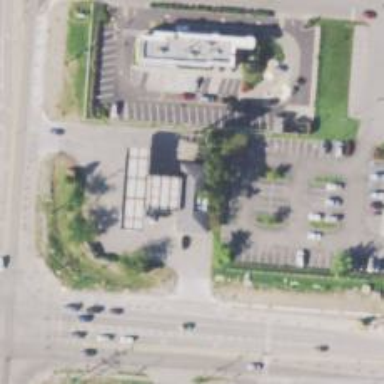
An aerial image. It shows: Convenience shop.